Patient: sex M, age 66
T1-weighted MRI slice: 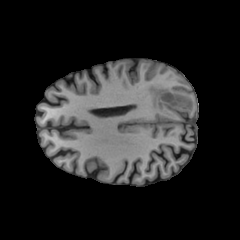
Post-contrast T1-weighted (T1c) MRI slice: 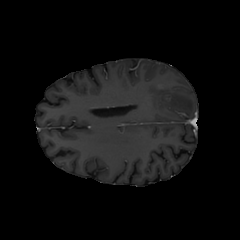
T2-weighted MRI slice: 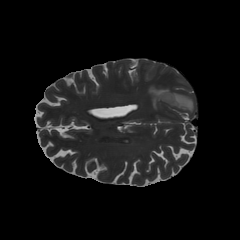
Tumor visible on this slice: yes
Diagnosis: Glioblastoma, IDH-wildtype
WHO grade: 4